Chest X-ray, PA view. Patient: 32 years old, sex F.
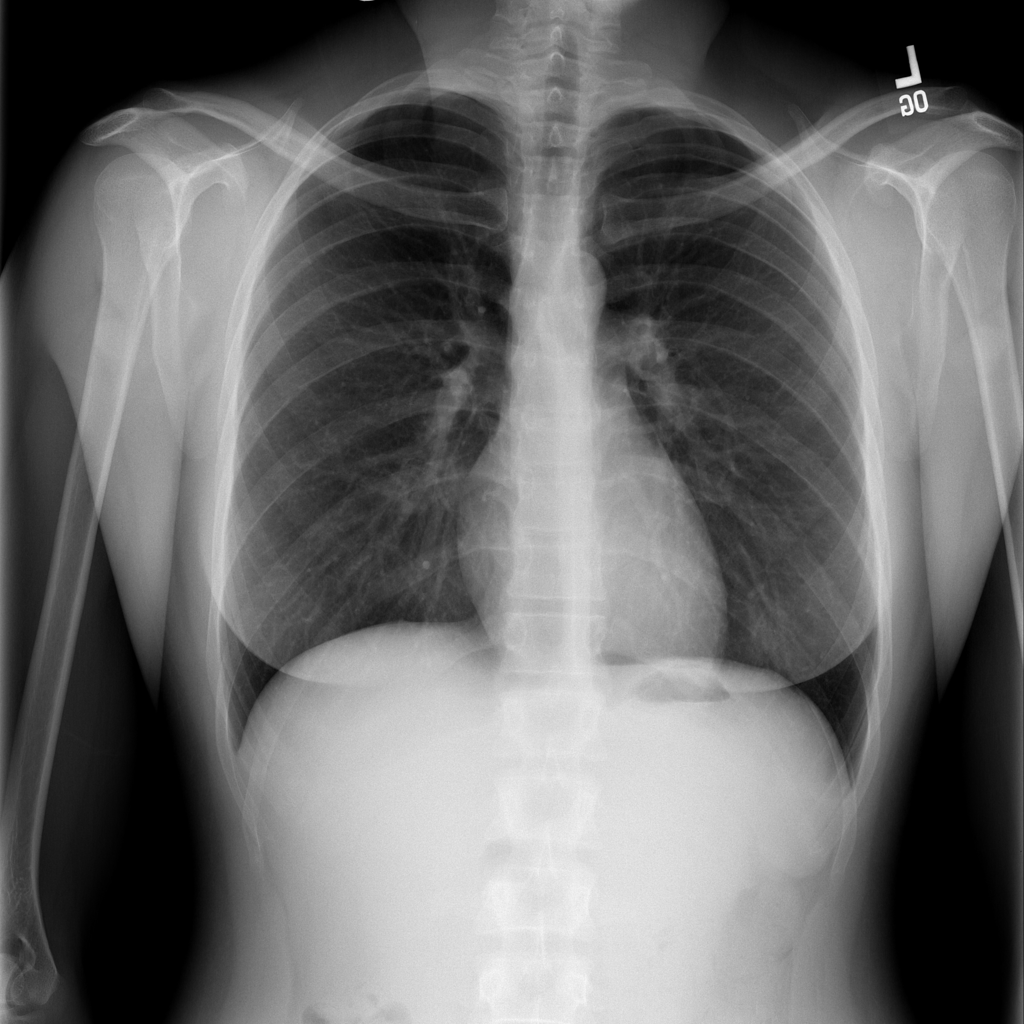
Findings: No Finding